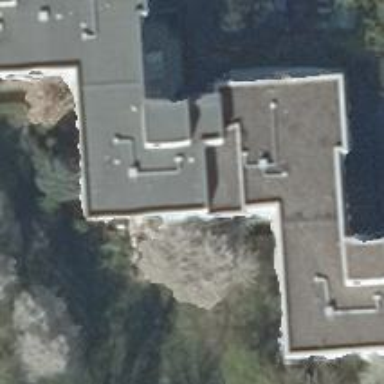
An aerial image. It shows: The image shows part of apartment building.